Question: I have a wxPython GUI which looks like this:

As you can see there are three "columns", each enclosed in a 'wx.StaticBox'. I want to disable all the buttons, text box, and radio buttons within a column. I tried using '.Disable' on the static box but it had no effect. Is there an easy way to disable everything within a static box?
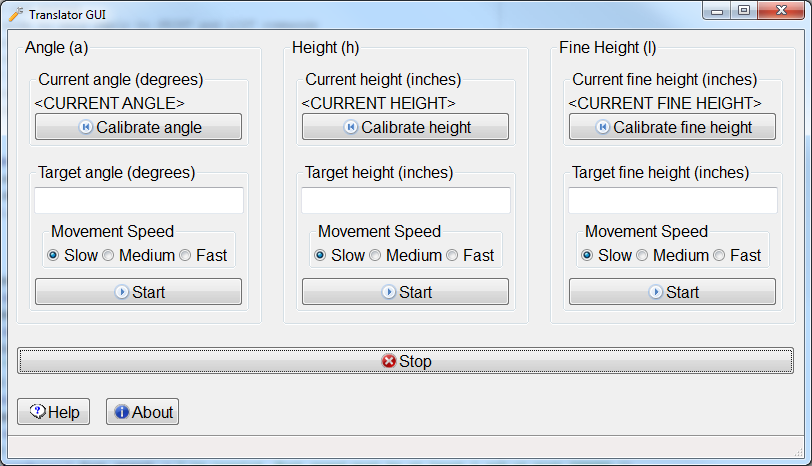
Answer: A 'wx.StaticBox' is not actually a container, it's just:
> <URL>
So, the only way you can do this with 'StaticBox' is to keep track of the widgets you've logically grouped together, and call 'Disable' on all of them.
Or, alternatively, you can put the widgets into any of the actual container widgets (like windows and sizers) instead, and then just 'Disable' the container.